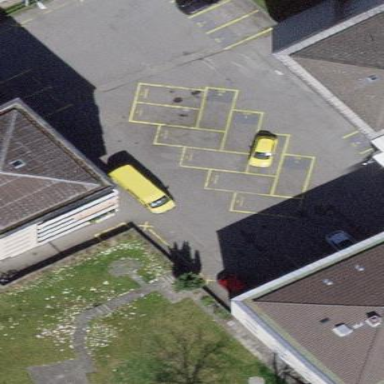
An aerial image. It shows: Parking area with surface.